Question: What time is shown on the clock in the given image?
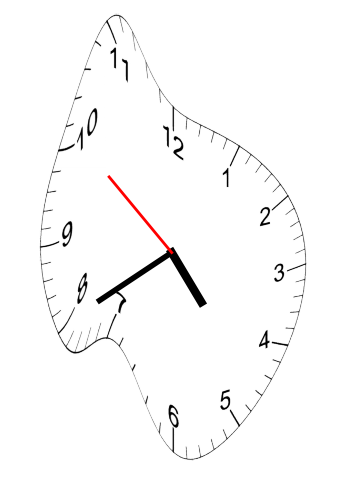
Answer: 04:39:51